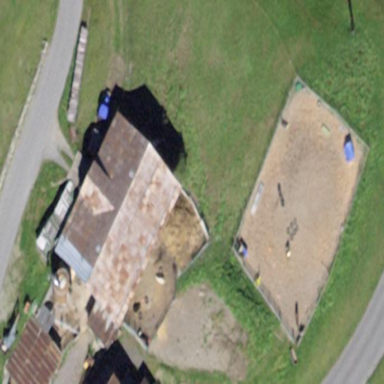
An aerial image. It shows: Building with tile roof.